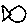
Label: fish